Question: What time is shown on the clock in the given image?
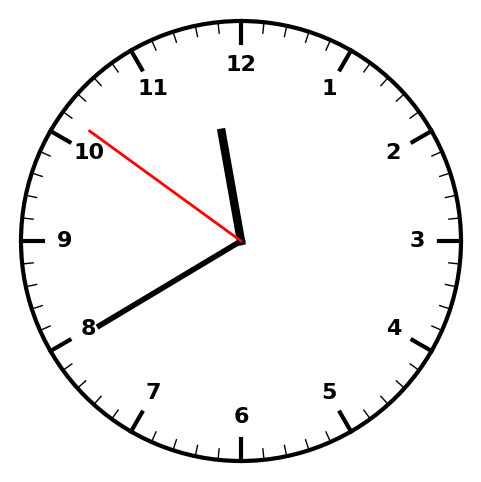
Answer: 11:39:51